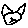
Label: cat